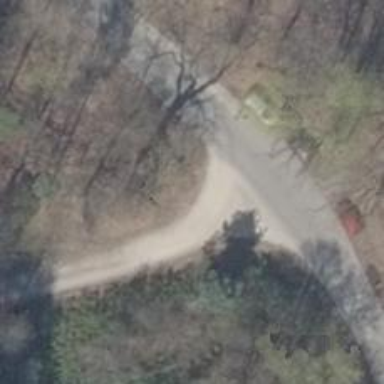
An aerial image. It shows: Emergency access point on the road.